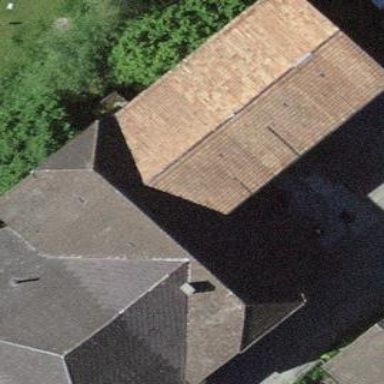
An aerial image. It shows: Farm building.